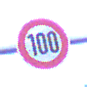
Verkehrszeichen: Geschwindigkeit100
Umgebung: Outdoor, Suburban
Tageszeit: SunriseSunset
Wetter: PartlyCloudy
Licht: Natural
Jahreszeit: NotSpecified
Kontrast: LowContrast